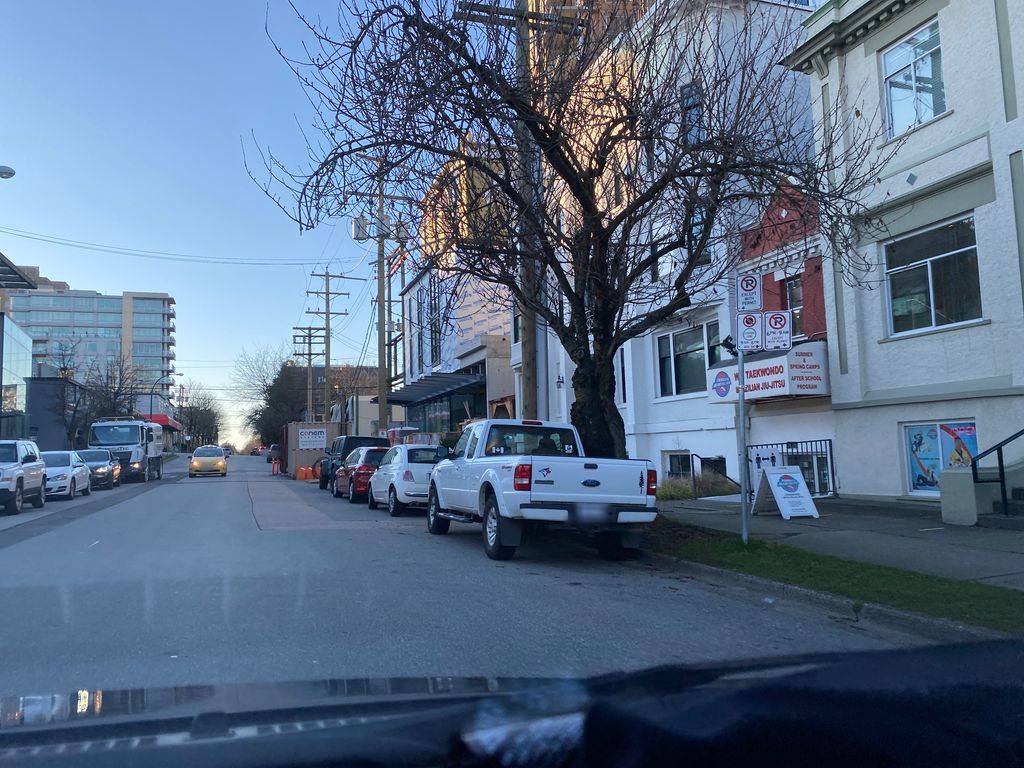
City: vancouver